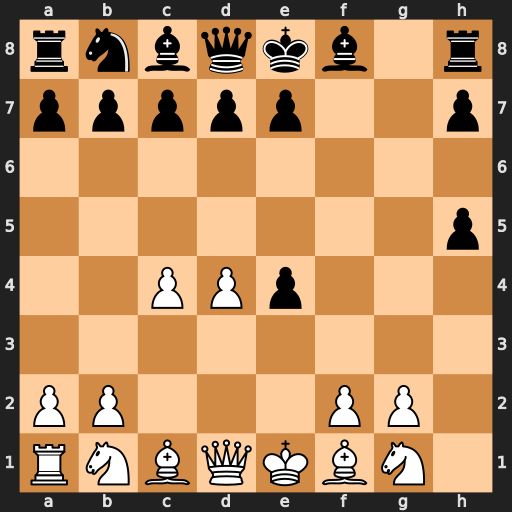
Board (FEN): rnbqkb1r/ppppp2p/8/7p/2PPp3/8/PP3PP1/RNBQKBN1
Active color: w
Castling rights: Qkq
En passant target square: -
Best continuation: Qxh5#